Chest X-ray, PA view. Patient: 53 years old, sex M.
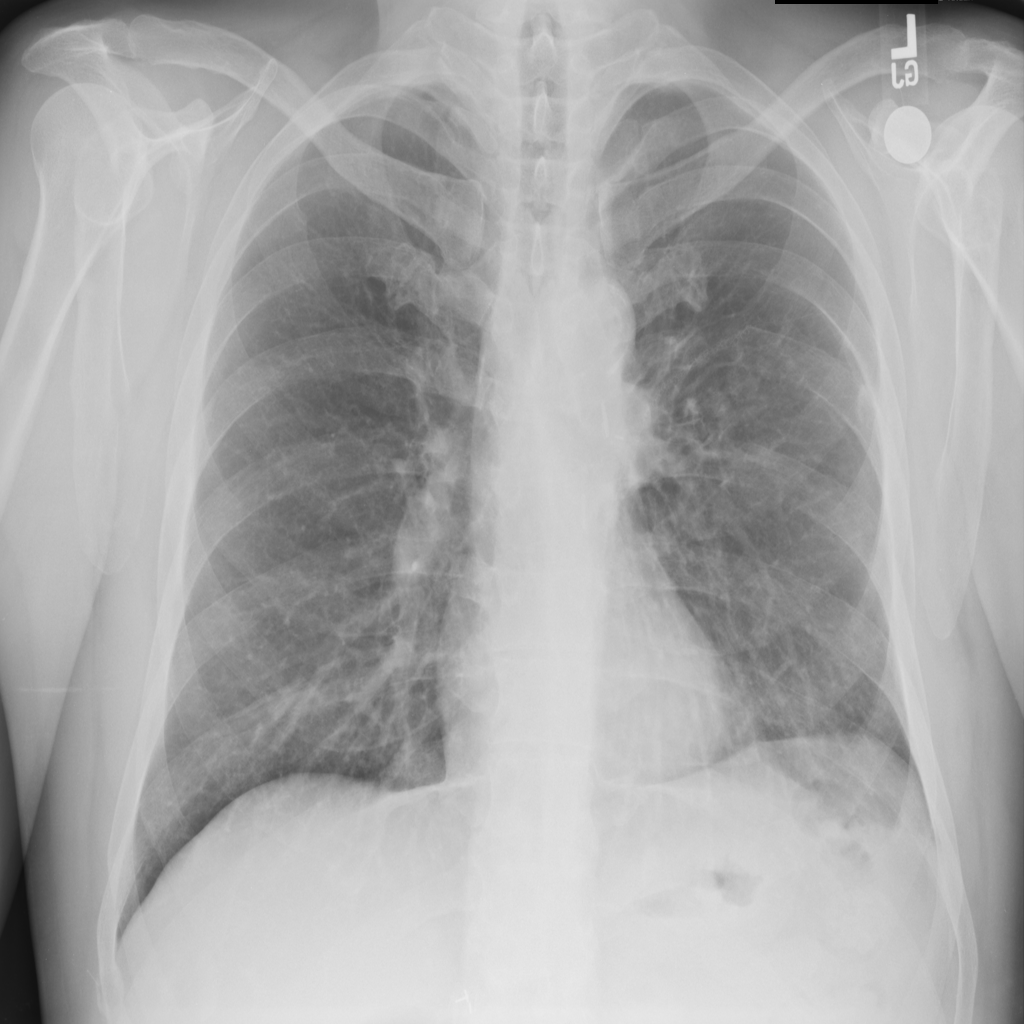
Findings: No Finding